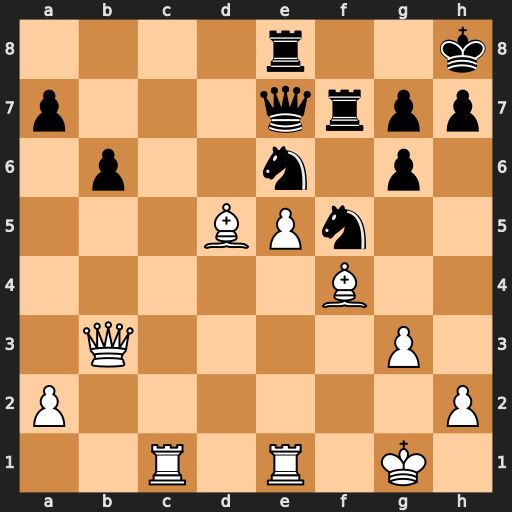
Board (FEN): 4r2k/p3qrpp/1p2n1p1/3BPn2/5B2/1Q4P1/P6P/2R1R1K1
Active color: w
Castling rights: -
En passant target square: -
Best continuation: Bxe6 Nd4 Bxf7 Nxb3 Bxb3